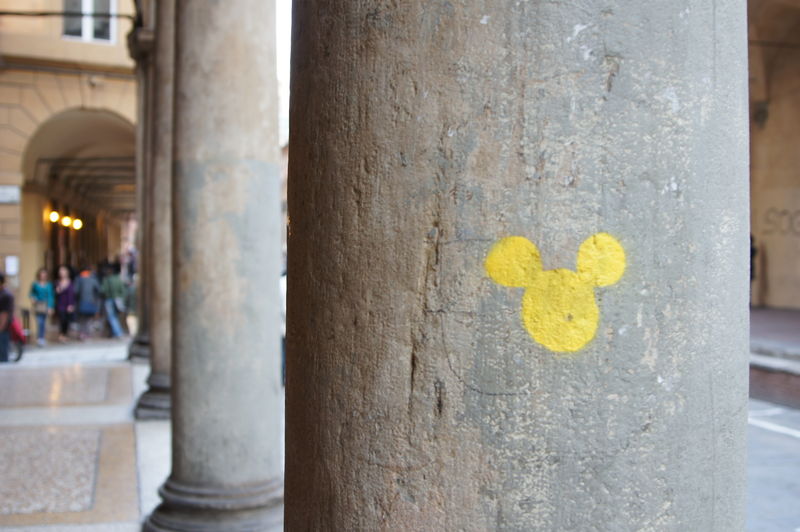
Titel: Mickey Mouse
Standort: Bologna
Schlagwörter: kopf, schatten, gelb, menschen, marmor, säule, säulen, ohren, maus, italien, hof, silhouette, umriss, foto, fotografie, eingang, innenhof, form, punkt, gesprüht, geometrisch, schüler, fotographie, gesichtslos, universität, öffentlich, bologna, schablone, graffiti, grafitti, sprayer, graffito, öffentlicher raum, street art, graffitti, micky, strahlung, mickey maus, mickey mouse, sprühfarbe, graffoti, drei punkte, maramor